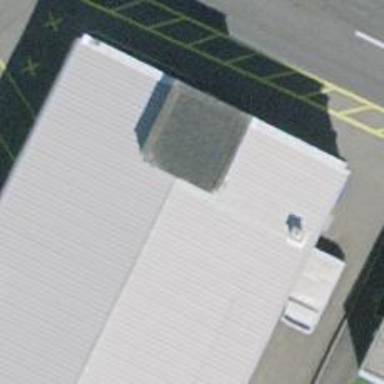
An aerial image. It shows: Shop that sells cars.